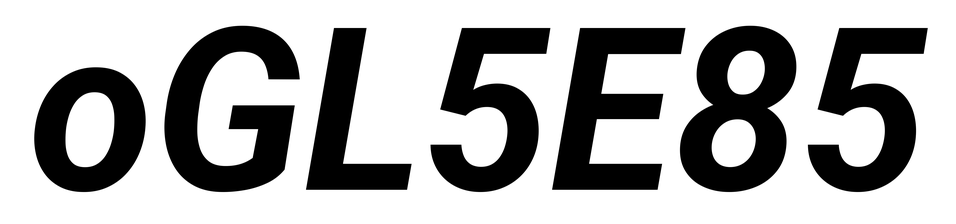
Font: Roboto-Italic_Bold_Italic